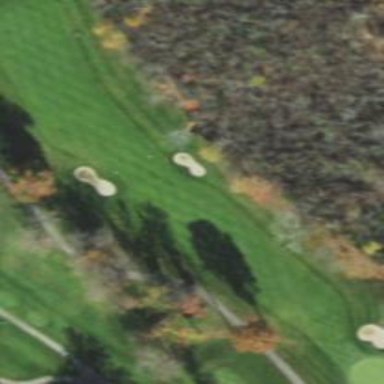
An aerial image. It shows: Grassy area designated as golf fairway.